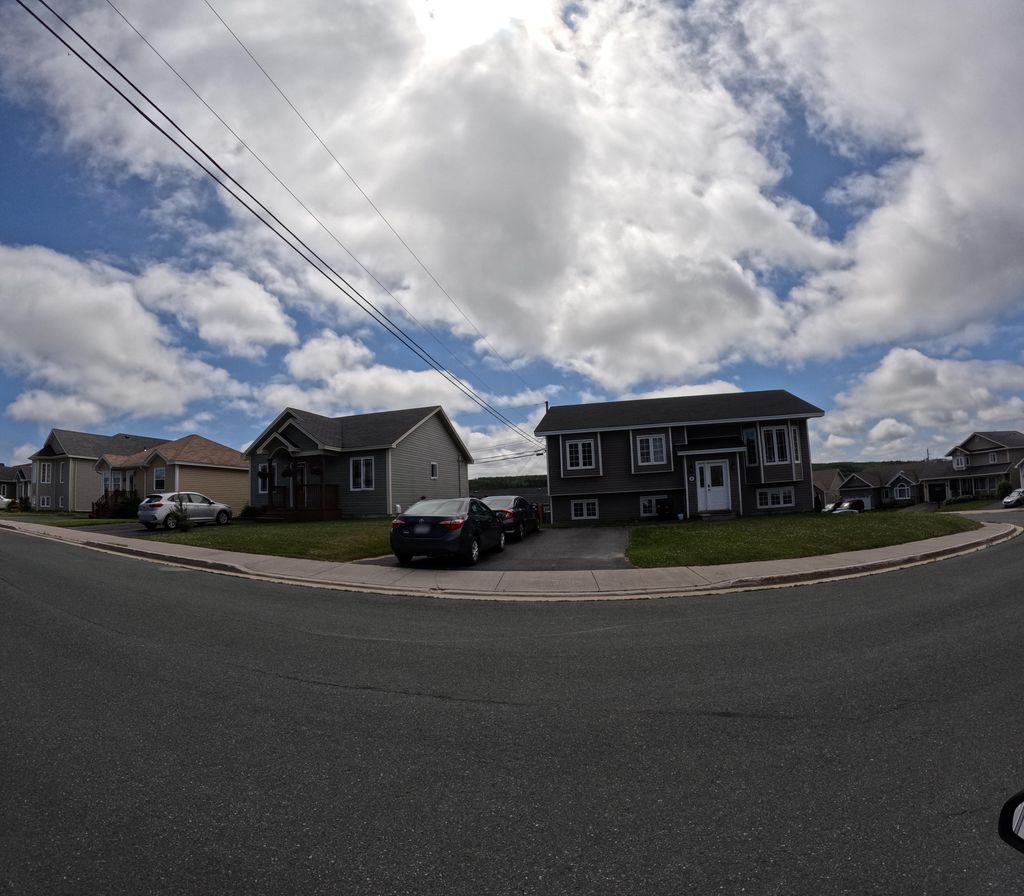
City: st_johns